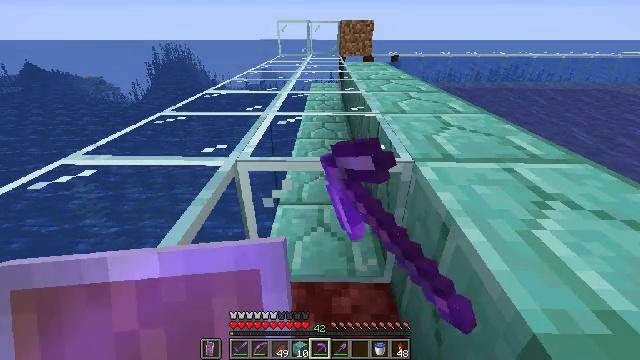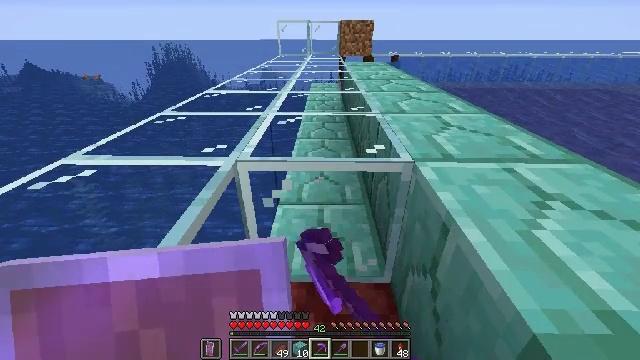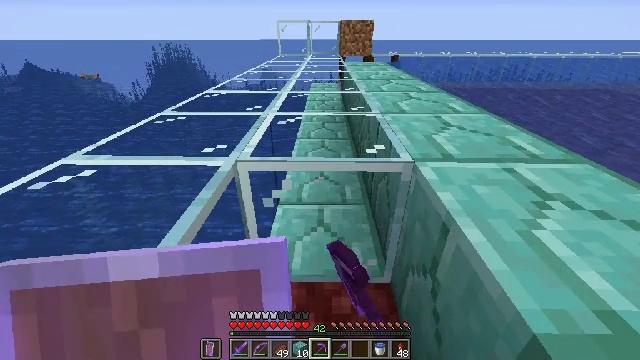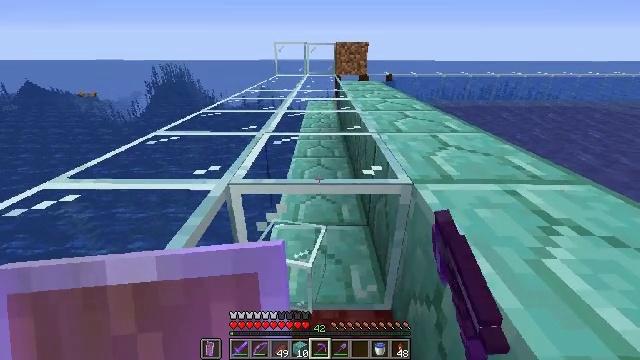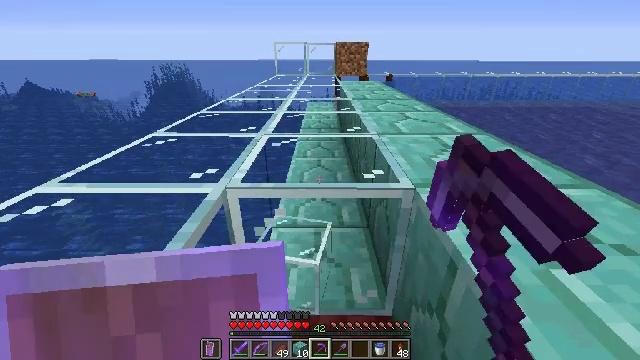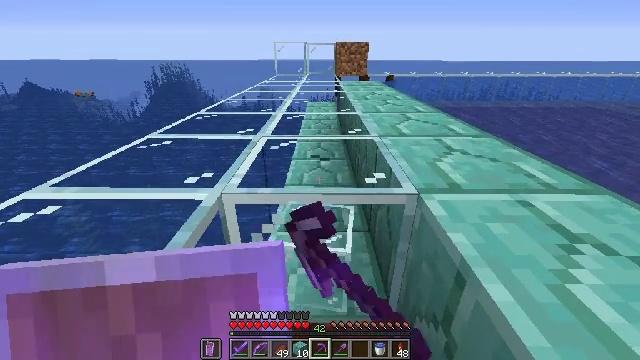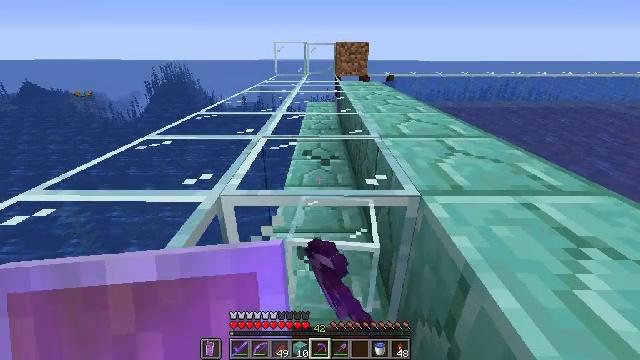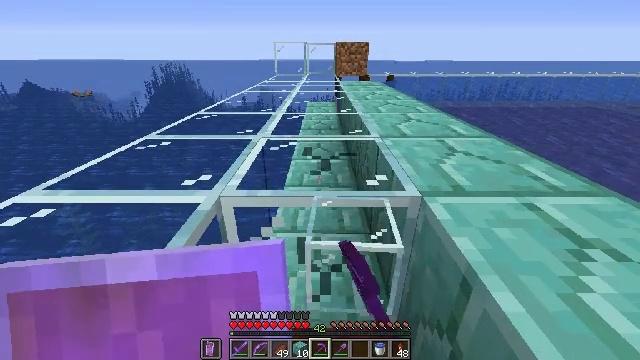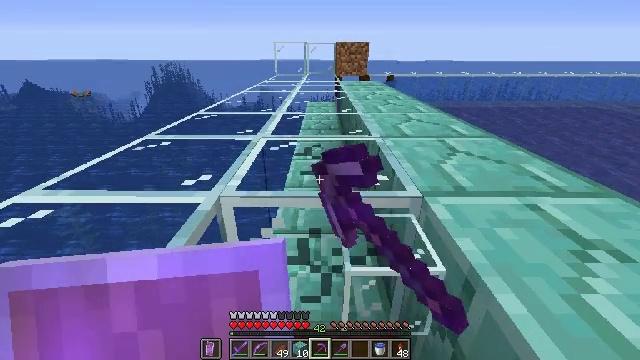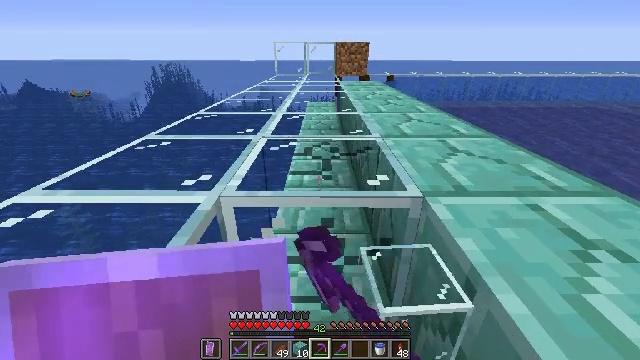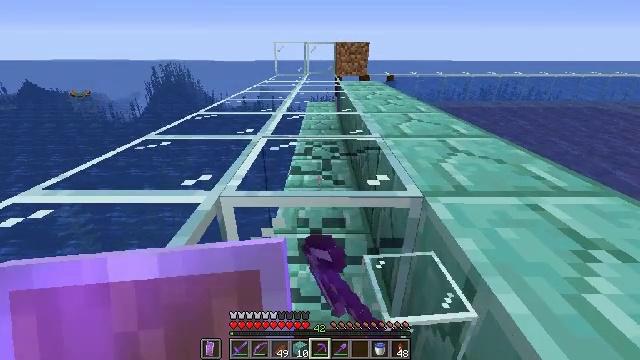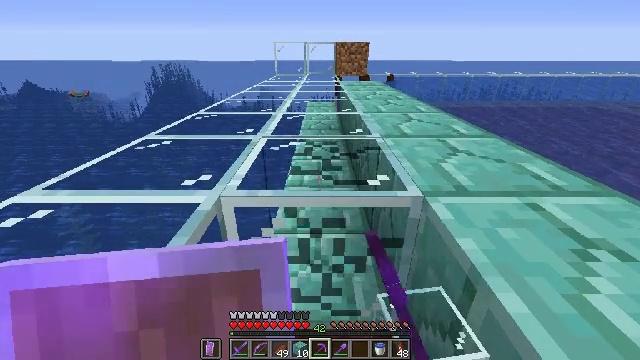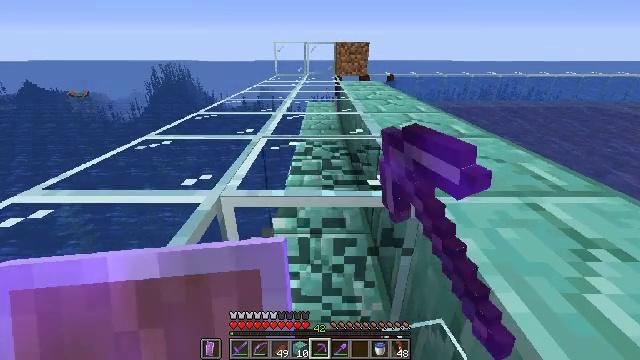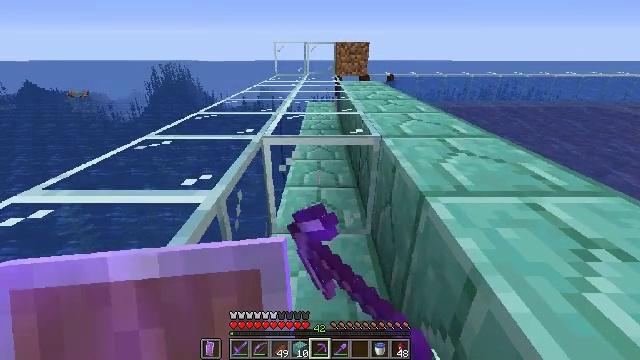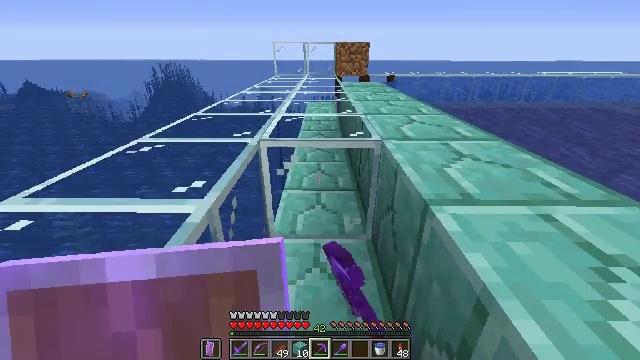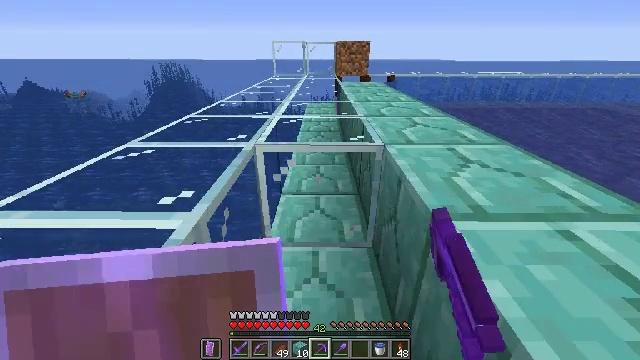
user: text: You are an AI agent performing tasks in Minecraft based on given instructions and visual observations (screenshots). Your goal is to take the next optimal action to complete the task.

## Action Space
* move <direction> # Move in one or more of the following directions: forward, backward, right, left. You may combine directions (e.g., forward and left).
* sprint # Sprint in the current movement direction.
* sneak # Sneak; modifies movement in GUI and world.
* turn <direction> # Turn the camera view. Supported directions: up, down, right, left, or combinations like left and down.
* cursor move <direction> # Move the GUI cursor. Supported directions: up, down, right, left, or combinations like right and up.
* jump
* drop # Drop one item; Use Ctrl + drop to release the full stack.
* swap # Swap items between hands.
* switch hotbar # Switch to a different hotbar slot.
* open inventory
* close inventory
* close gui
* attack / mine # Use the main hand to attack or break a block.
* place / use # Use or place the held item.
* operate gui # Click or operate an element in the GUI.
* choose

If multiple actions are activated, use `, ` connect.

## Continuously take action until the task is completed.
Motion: motion action
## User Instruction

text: Attack the glass to break it.
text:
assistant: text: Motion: attack / mine
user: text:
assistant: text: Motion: attack / mine
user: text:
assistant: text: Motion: move forward, turn up, attack / mine
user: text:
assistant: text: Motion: attack / mine
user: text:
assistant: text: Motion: attack / mine
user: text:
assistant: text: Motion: attack / mine
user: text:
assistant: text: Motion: attack / mine
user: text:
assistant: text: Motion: attack / mine
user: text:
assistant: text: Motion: attack / mine
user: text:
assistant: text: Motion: attack / mine
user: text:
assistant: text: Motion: attack / mine
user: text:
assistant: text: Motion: attack / mine
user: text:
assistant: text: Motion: attack / mine
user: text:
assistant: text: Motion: move forward, attack / mine
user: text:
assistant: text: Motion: move forward, attack / mine
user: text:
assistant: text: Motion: move forward, attack / mine
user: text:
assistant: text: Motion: move forward, attack / mine
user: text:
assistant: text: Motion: move forward, attack / mine
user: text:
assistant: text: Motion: move forward, attack / mine
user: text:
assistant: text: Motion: attack / mine
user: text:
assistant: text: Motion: turn up, attack / mine
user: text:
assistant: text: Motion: attack / mine
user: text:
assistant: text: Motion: attack / mine
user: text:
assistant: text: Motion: attack / mine
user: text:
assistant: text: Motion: attack / mine
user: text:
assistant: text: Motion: attack / mine
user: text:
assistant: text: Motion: attack / mine
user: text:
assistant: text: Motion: attack / mine
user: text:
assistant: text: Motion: attack / mine
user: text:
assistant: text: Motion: attack / mine